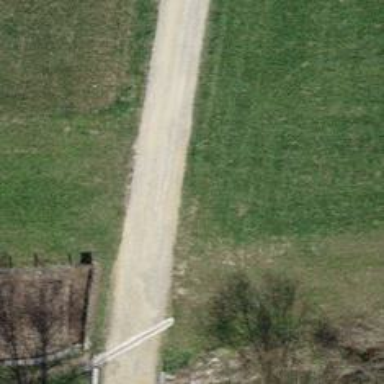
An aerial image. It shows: Gravel track with grade 2 tracktype.